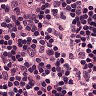
Metastatic tissue present: no